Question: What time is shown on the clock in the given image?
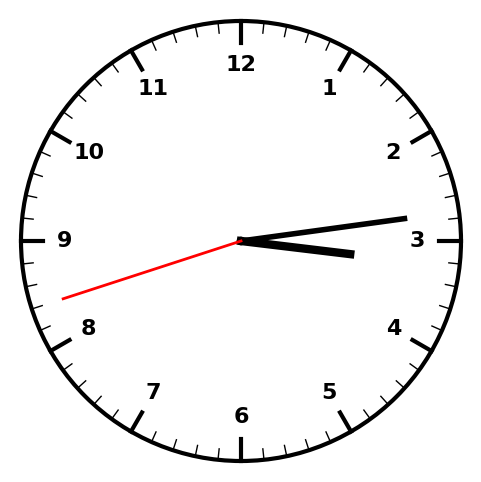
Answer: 03:13:42